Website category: jobs
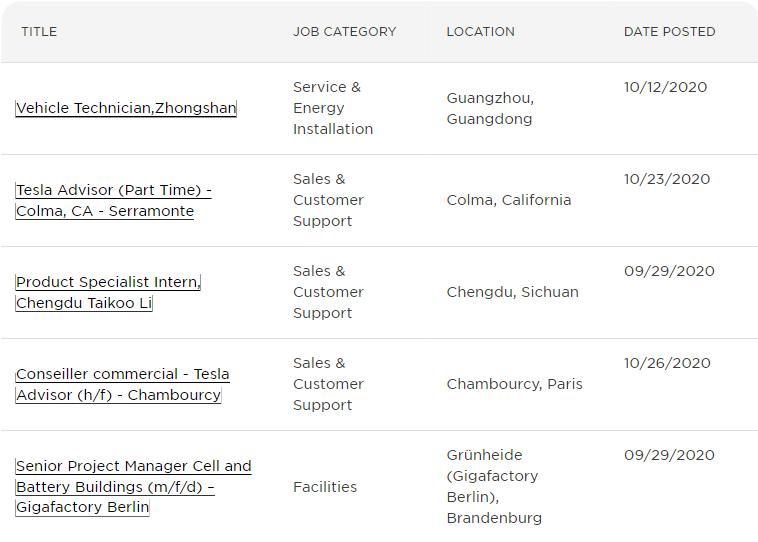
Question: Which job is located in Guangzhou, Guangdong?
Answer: Vehicle Technician,Zhongshan

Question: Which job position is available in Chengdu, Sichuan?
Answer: Product Specialist Intern, Chengdu Taikoo Li

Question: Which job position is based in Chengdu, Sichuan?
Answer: Product Specialist Intern, Chengdu Taikoo Li

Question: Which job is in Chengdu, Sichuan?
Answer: Product Specialist Intern, Chengdu Taikoo Li

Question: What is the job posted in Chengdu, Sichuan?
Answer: Product Specialist Intern, Chengdu Taikoo Li

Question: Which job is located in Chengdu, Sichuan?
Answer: Product Specialist Intern, Chengdu Taikoo Li

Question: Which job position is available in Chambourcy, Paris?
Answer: Conseiller commercial - Tesla Advisor (h/f) - Chambourcy

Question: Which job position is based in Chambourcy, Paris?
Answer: Conseiller commercial - Tesla Advisor (h/f) - Chambourcy

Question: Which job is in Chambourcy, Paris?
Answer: Conseiller commercial - Tesla Advisor (h/f) - Chambourcy

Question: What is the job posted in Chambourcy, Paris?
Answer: Conseiller commercial - Tesla Advisor (h/f) - Chambourcy

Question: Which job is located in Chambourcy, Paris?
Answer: Conseiller commercial - Tesla Advisor (h/f) - Chambourcy

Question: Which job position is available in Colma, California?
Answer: Tesla Advisor (Part Time) - Colma, CA - Serramonte

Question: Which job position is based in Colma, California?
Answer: Tesla Advisor (Part Time) - Colma, CA - Serramonte

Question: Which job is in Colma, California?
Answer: Tesla Advisor (Part Time) - Colma, CA - Serramonte

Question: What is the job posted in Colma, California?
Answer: Tesla Advisor (Part Time) - Colma, CA - Serramonte

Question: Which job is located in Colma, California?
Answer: Tesla Advisor (Part Time) - Colma, CA - Serramonte